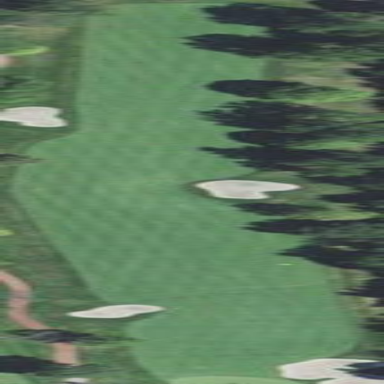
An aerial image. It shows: Well-maintained golf fairway within grassy area designated for the sport of golf.